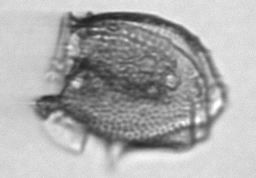
Label: Dinophysis_norvegica